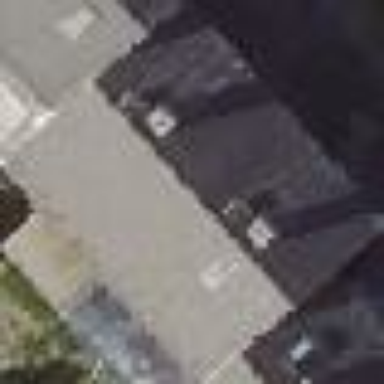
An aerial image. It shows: Gabled roofed house.